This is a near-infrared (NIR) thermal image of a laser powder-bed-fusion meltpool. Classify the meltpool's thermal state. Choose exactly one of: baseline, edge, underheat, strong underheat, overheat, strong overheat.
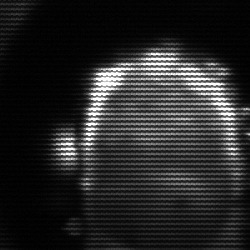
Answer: baseline